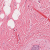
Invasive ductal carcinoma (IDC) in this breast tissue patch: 0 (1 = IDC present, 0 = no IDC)